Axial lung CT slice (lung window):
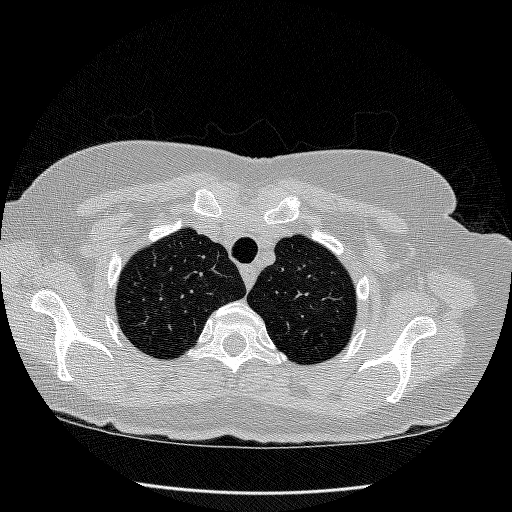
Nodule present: no